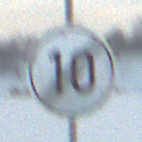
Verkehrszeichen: EndeGeschwindigkeit10
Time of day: SunriseSunset
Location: Outdoor (Nature)
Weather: PartlyCloudy
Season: NotSpecified
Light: Natural